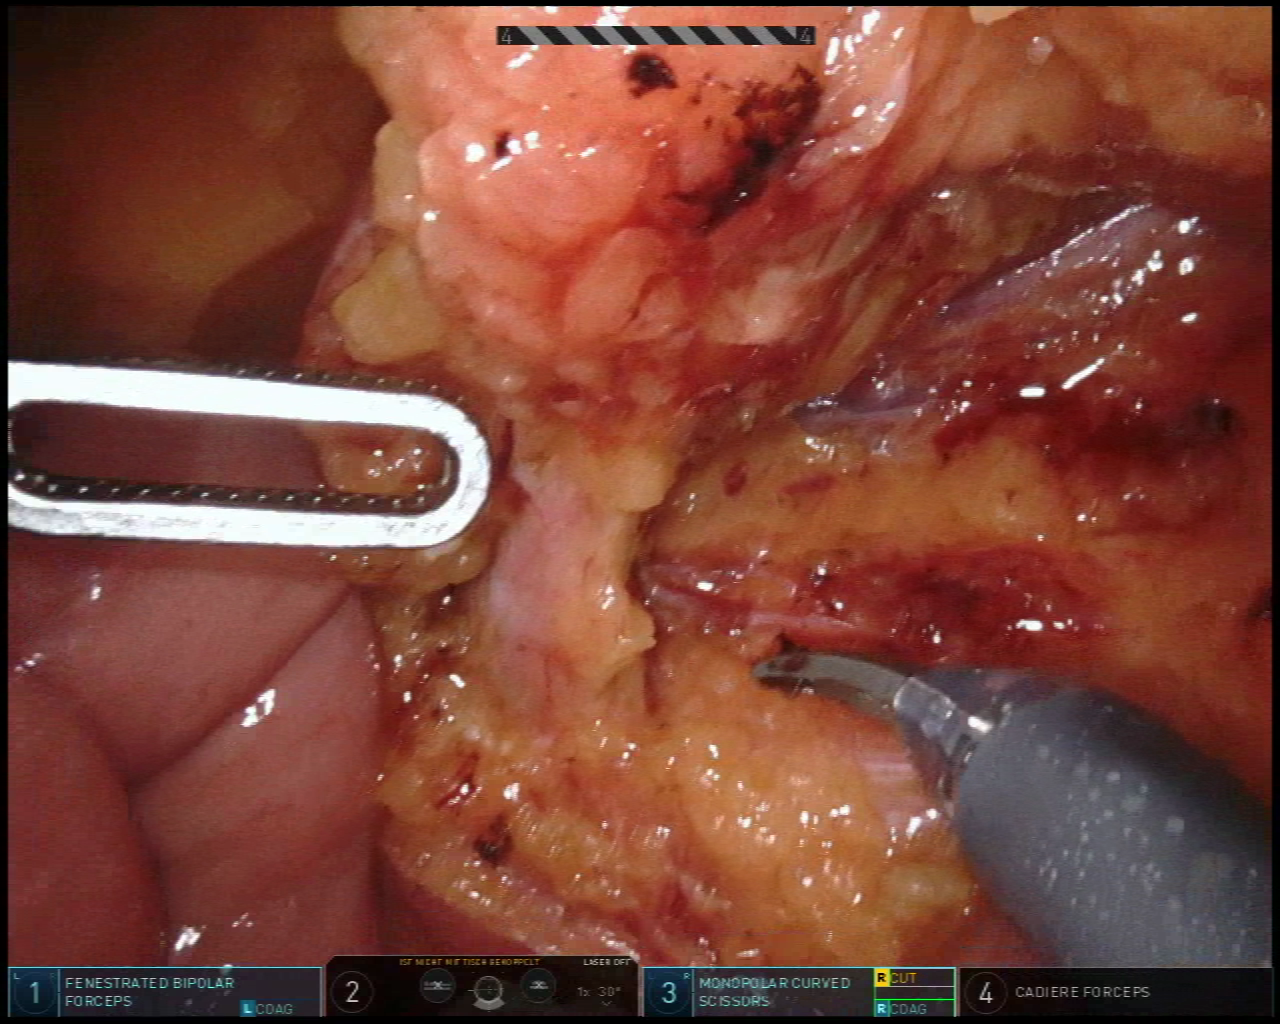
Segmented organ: small_intestine
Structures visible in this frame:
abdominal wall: yes
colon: no
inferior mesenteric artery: no
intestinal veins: yes
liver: no
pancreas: no
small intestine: yes
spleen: no
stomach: no
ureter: yes
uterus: no
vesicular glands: no